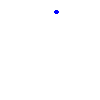
Particle: kaon